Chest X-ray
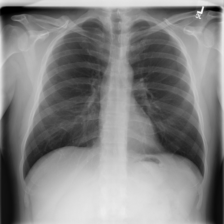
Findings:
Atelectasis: negative
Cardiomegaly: negative
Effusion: negative
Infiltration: negative
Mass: negative
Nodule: negative
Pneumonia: negative
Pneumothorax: negative
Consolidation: negative
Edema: negative
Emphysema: negative
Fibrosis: negative
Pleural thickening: negative
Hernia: negative